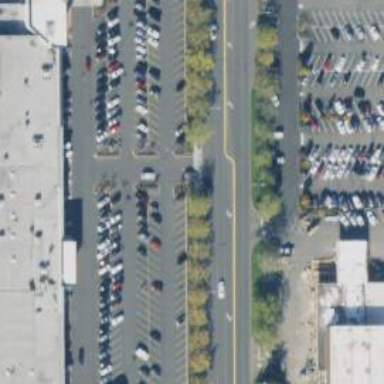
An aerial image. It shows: Trolley bay.